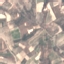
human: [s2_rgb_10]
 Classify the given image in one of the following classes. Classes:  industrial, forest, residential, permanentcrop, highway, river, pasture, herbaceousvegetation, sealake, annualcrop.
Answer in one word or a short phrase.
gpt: PermanentCrop